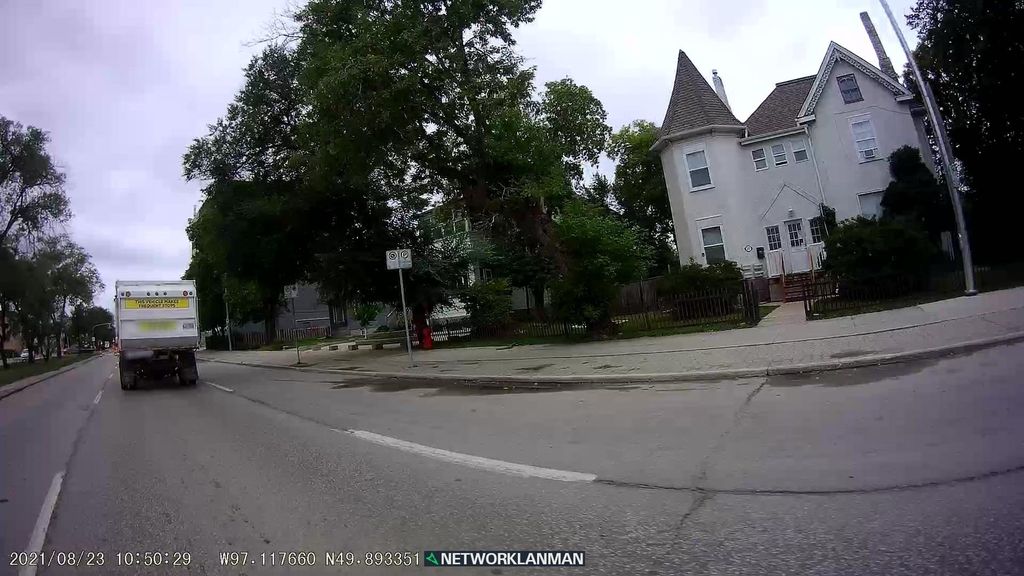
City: winnipeg